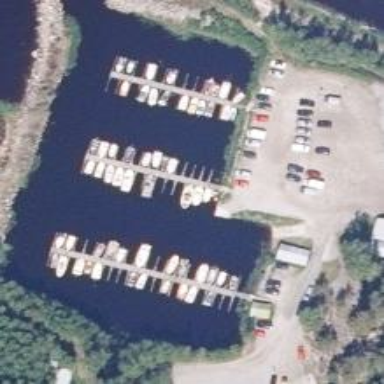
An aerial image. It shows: Marina on leisure land.